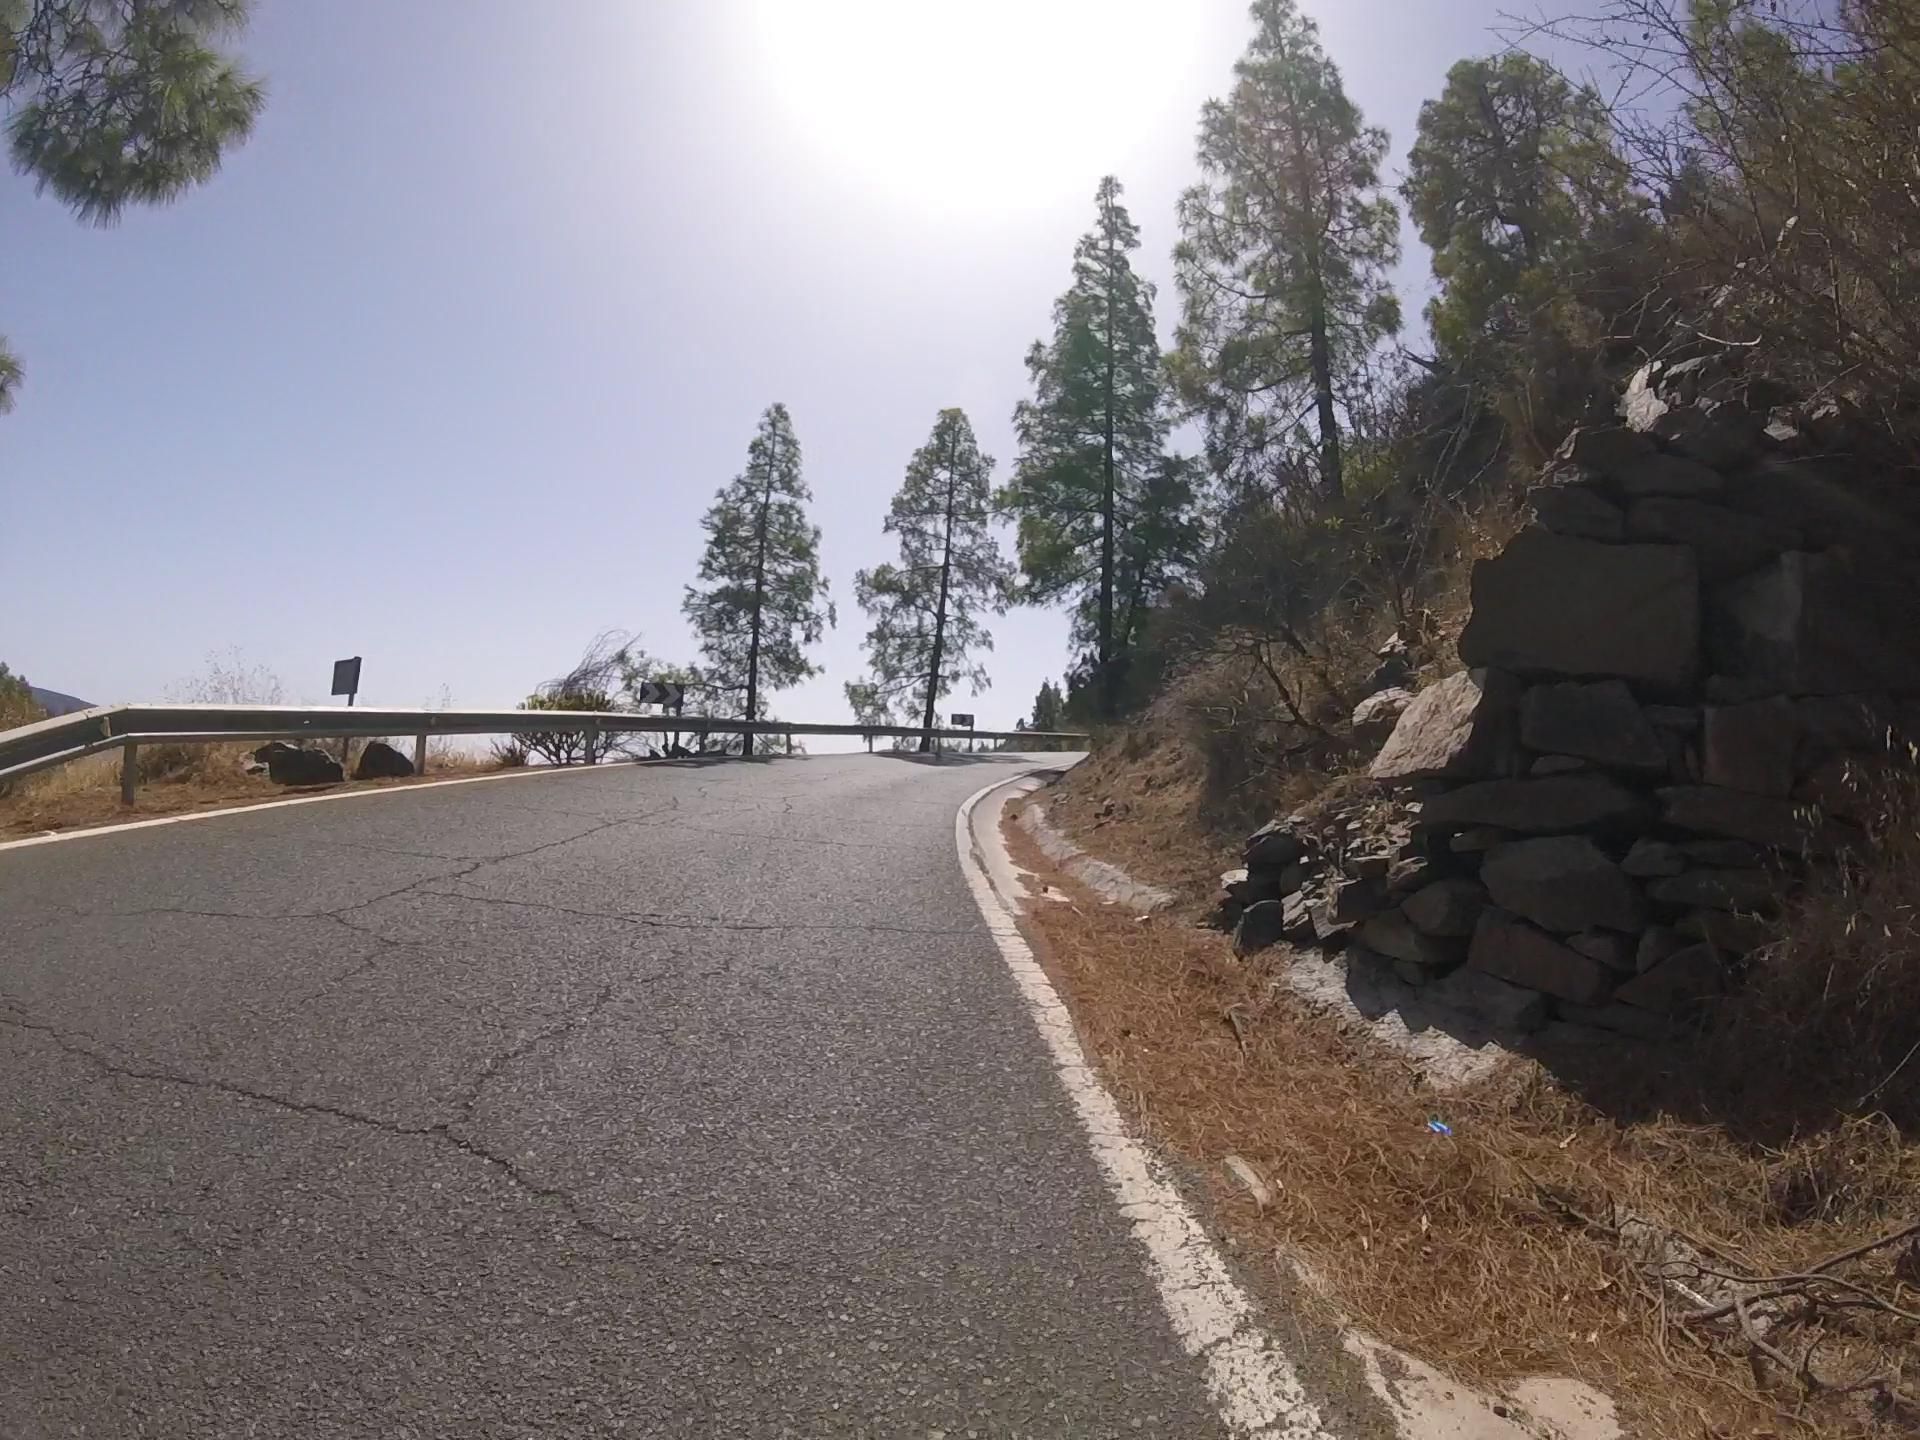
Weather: clear
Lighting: day
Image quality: good
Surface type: cycling surface
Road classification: primary
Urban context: low density rural
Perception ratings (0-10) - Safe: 2.44, Lively: 0.79, Beautiful: 8.35, Boring: 4.92, Depressing: 6.71, Wealthy: 6.68